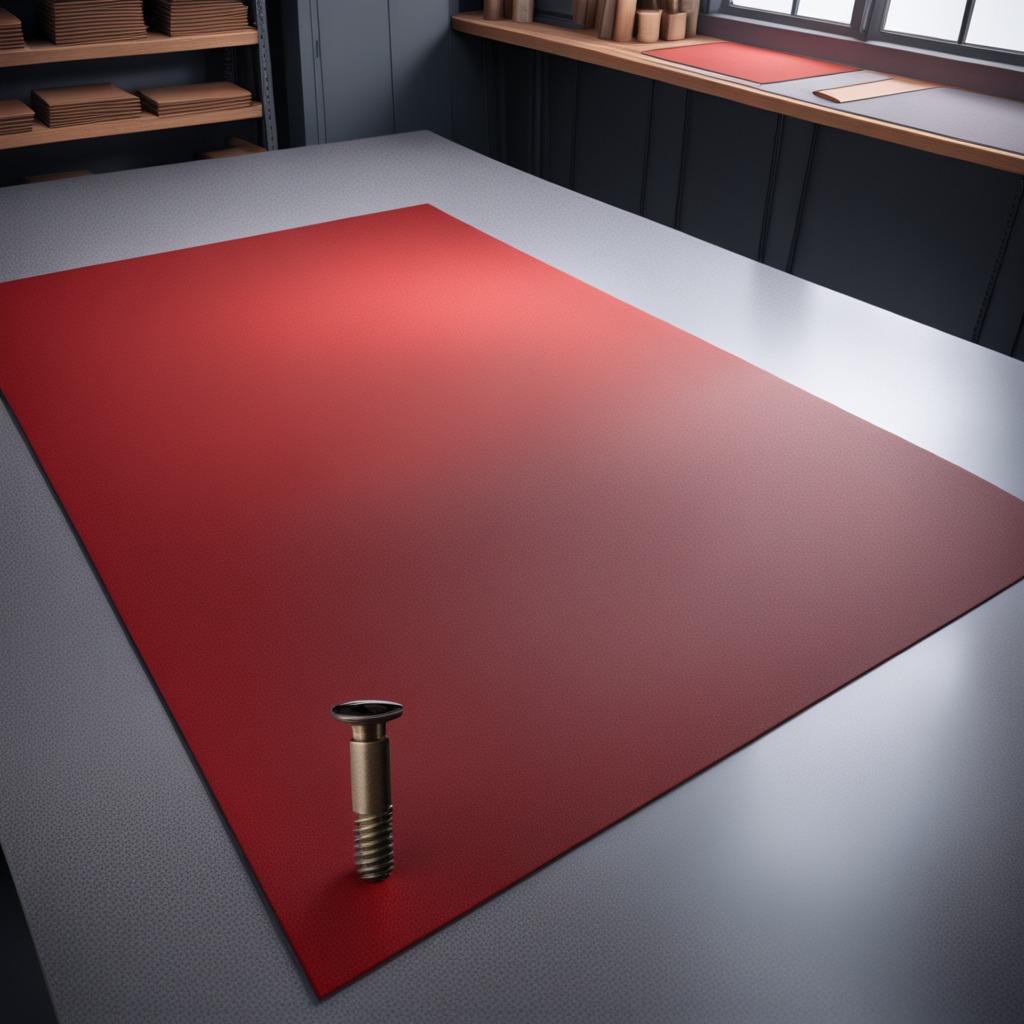
A metal screw lies on a clean granite tabletop covered with a red rubber mat inside a workshop under bright overhead lighting crisp shadows high clarity worn but beneath the mat.